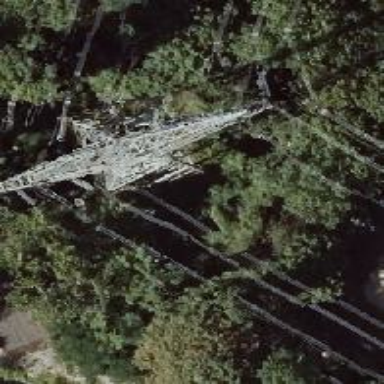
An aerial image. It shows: Power line in the image.